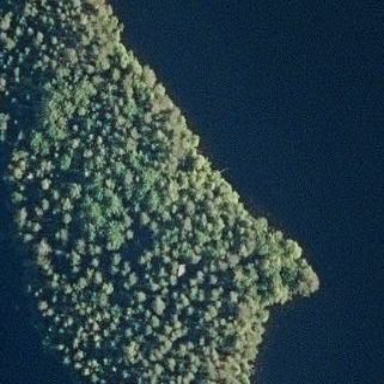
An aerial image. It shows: Forest area.